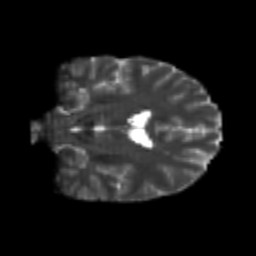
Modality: T2w
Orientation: coronal
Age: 22
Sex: male
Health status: healthy
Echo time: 0.074 s